Question: Trying my first WPF textbox to SQL express connection. I am receiving a 'An unhandled exception of type 'System.InvalidOperationException' occurred in System.Data.dll' While using sql 2012 express trying to write to a table called
> EVUSERS
on database
> Employee
The error comes at
> connection.Open();
Here is my code.
'''
void saveData()
{
try
{
string firstName = FNameTextbox.Text;
string connectionString = @"Data Source=.\SQLEXPRESS; Database=Employee;Integrated Security=True;User Instance=True";
using (SqlConnection connection = new SqlConnection(connectionString))
{
using (SqlCommand command = connection.CreateCommand())
{
command.CommandText = " INSERT INTO EVUSERS (FName) VALUES (@FName)";
command.Parameters.AddWithValue("@FName", firstName);
connection.Open();
command.ExecuteNonQuery();
connection.Close();
}
}
}
catch (SqlException ex)
{
MessageBox.Show(ex.Message);
}
}
'''
Here is an image of the table I am trying to insert the data into from the taxtbox. Employee.dbo.EVUSERS
Screenshot
I have no idea why there is an error at the open(); Would it be the connections string? or the command I am using? The table definetely exists.

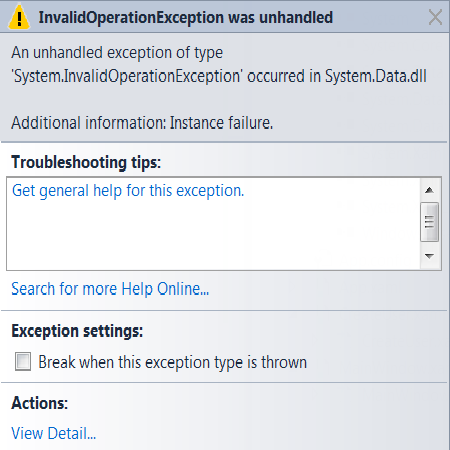
Answer: <URL> says
1. Cannot open a connection without specifying a data source or server. or
2. The connection is already open.
So check your connection string
'''
using (SqlConnection connection = new SqlConnection("Data Source=(local);Initial Catalog=Employee;Integrated Security=SSPI;"))
{
connection.Open();
SqlCommand command= connection.CreateCommand();
command.CommandText = " INSERT INTO EVUSERS (FName) VALUES (@FName)";
command.Parameters.AddWithValue("@FName", firstName);
command.ExecuteNonQuery();
}
'''